Milling tool wear sample.
Tool blade image: 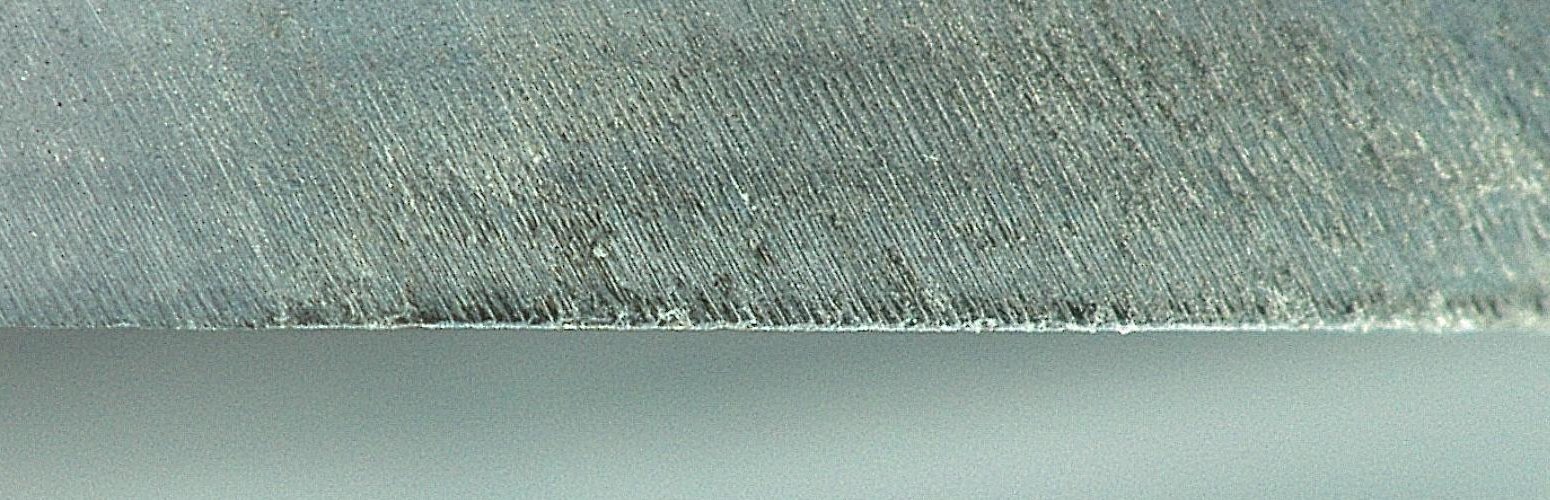
Chip image: 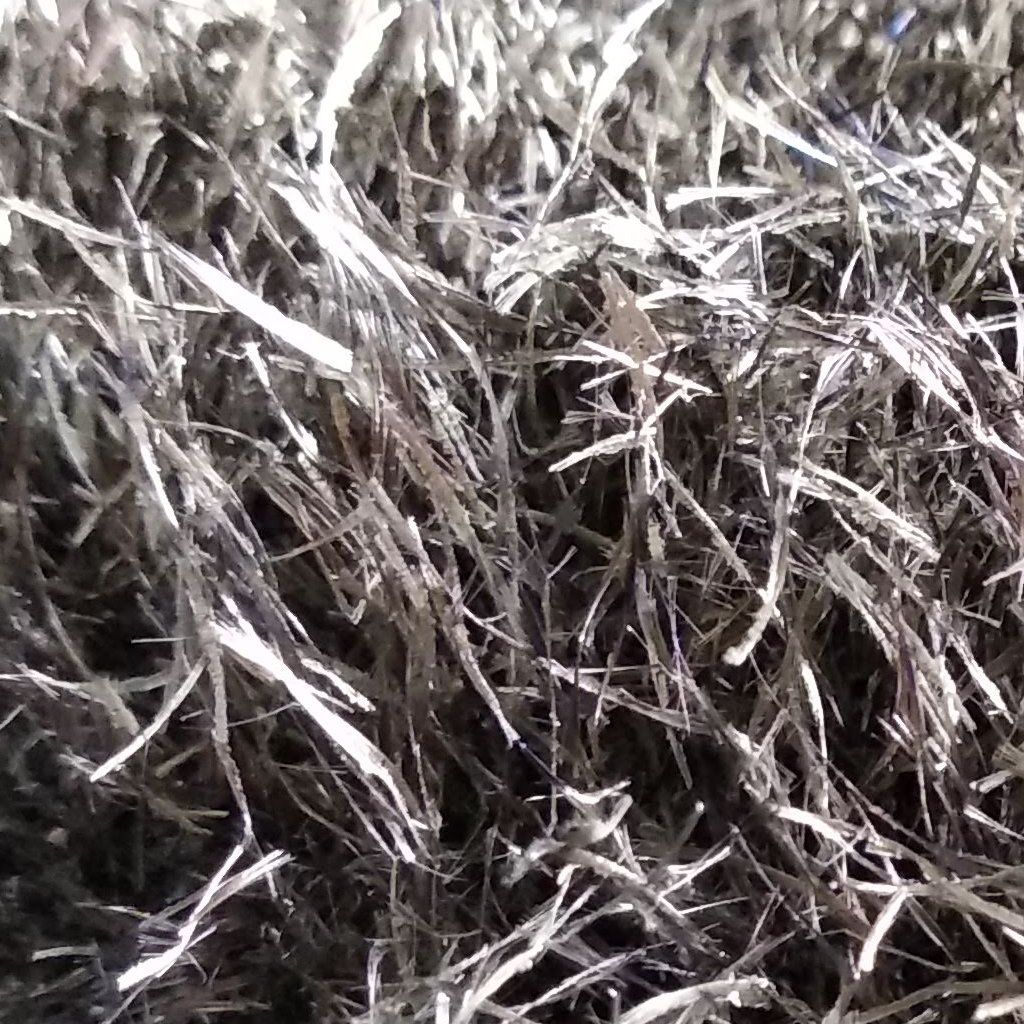
Workpiece image: 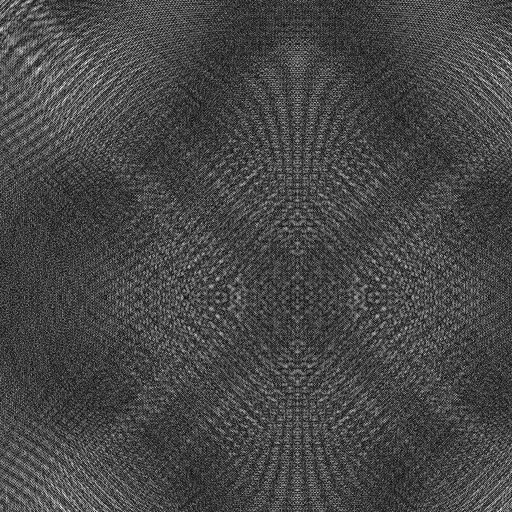
Tool wear state: sharp
Gaps: 0
Flank wear: 43.66
Overhang: 12.94
Force-signal Mel-spectrograms (X, Y, Z axes): 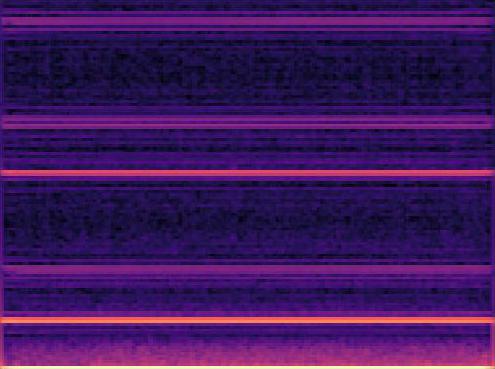 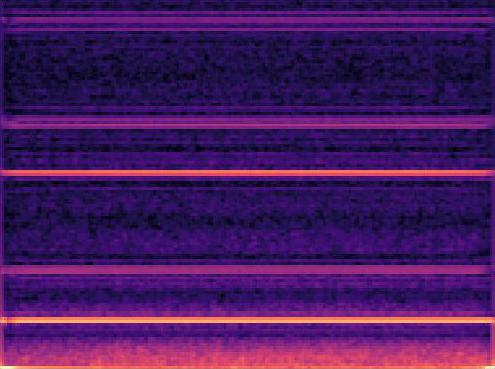 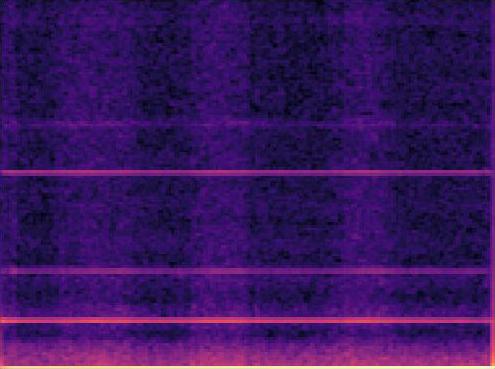
Force-signal scalograms (X, Y, Z axes): 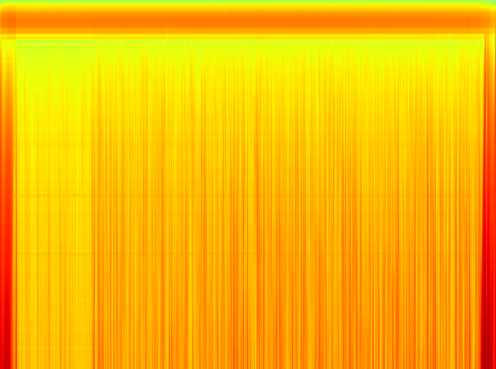 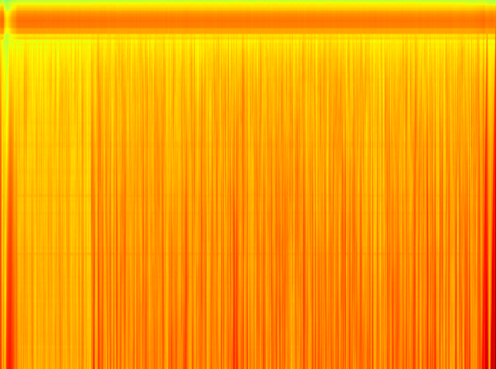 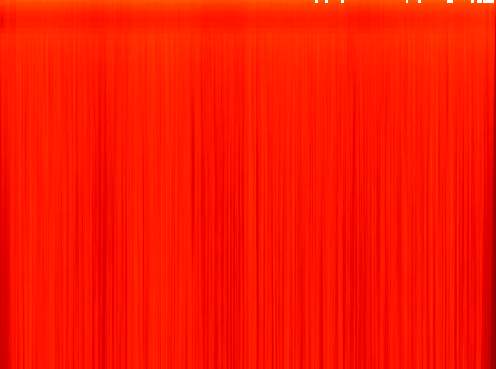
Force phase: initial_break_in_wear